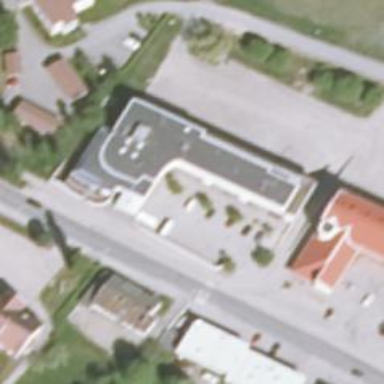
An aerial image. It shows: Retail building.